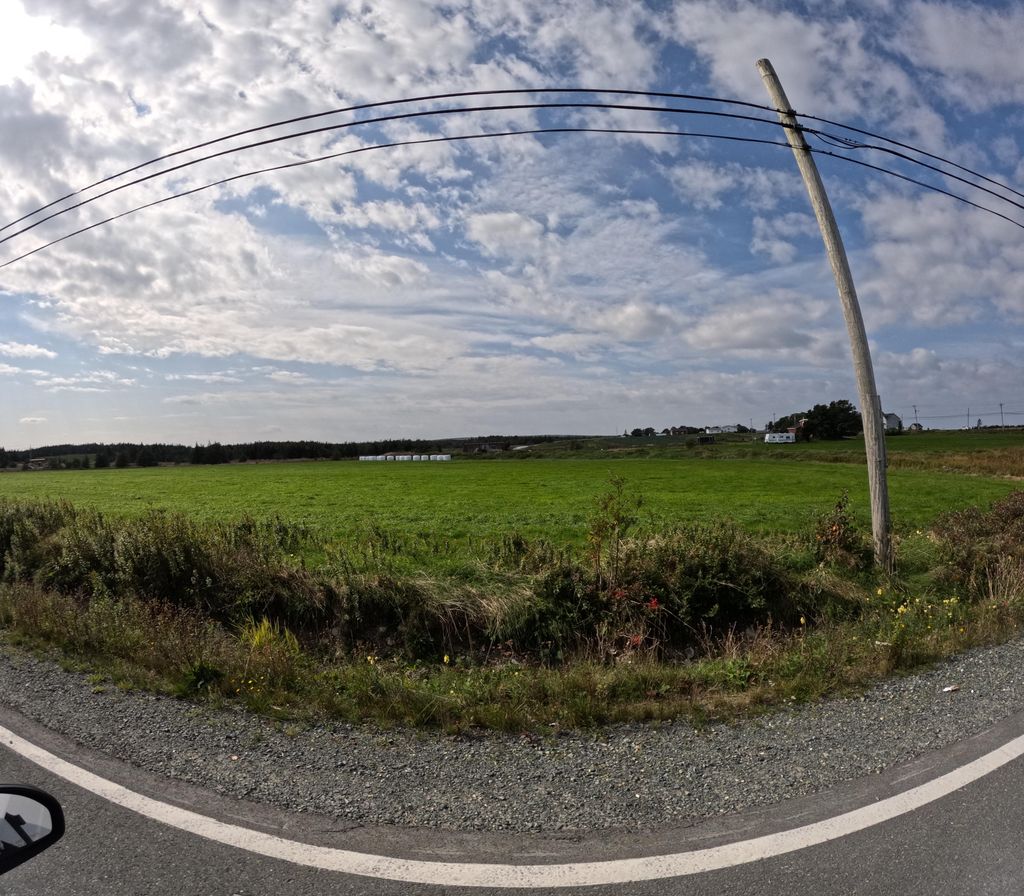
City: st_johns